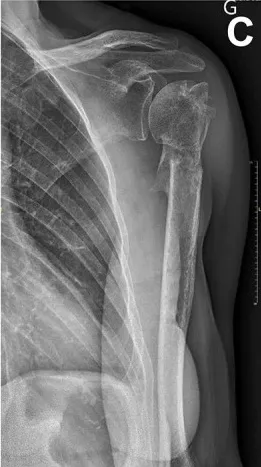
(C) An X-ray image of 6 months after surgery.
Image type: radiology (x_ray)